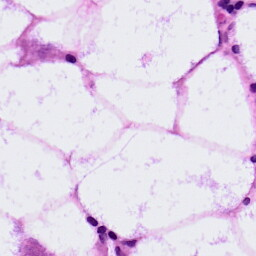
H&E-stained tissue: LymphNode